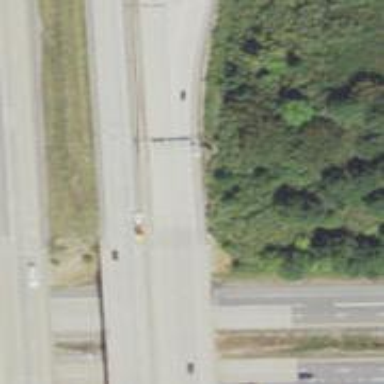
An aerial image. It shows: Motorway junction.